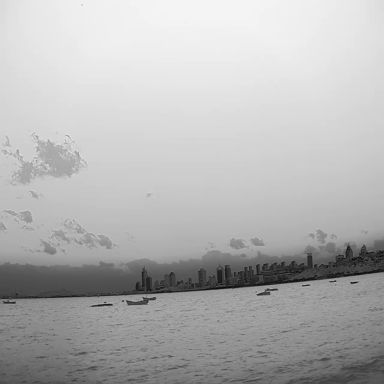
There are nine bulk_carriers in the infrared image.